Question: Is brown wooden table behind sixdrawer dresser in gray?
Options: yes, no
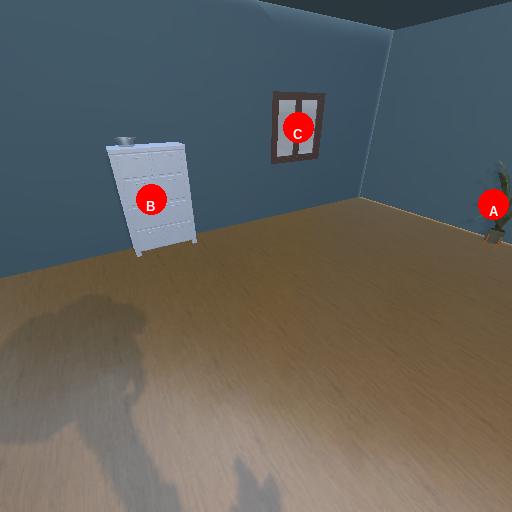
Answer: yes